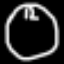
Label: clock